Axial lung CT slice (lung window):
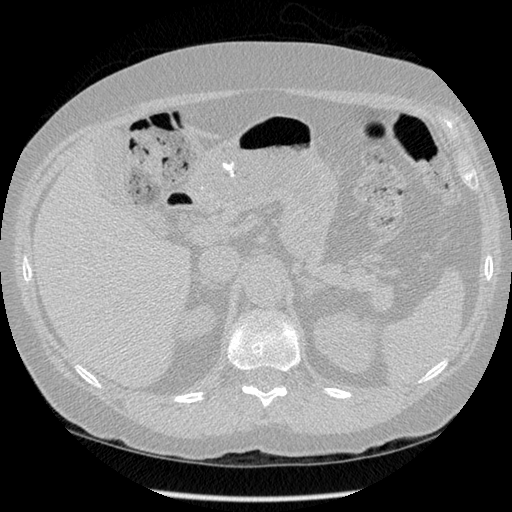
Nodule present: no